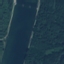
Land use / land cover: River